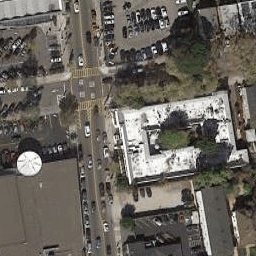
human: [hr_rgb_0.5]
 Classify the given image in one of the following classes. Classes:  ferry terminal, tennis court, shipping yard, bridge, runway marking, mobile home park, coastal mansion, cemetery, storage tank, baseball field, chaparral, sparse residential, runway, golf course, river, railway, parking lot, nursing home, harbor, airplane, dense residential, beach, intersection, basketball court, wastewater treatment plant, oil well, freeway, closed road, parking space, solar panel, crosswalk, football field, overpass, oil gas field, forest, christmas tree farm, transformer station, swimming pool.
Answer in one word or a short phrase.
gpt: nursing home